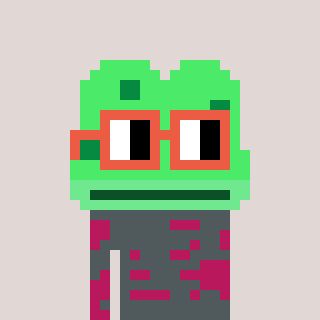
a pixel art character with square orange glasses, a frog-shaped head and a darkpink-colored body on a warm background